Question: When presenting a new view with a UIBarButtonSystemItemCompose button in the navigation bar, the position is slightly off and adjusts after the view has come into view.

I think this is a bug in iOS (version 8.3 used). It only happens when using the UIBarButtonSystemItemCompose. It does not happen with other types of Buttons (system, text or custom).
The only code needed to replicate this bug is to use this ViewController code with the view that will come into view:
'''
#import "ViewController.h"
@interface ViewController ()
@end
@implementation ViewController
- (void)viewDidLoad {
[super viewDidLoad];
// Do any additional setup after loading the view, typically from a nib.
UIBarButtonItem* composeBarButtonItem = [[UIBarButtonItem alloc] initWithBarButtonSystemItem:UIBarButtonSystemItemCamera
target:nil
action:nil];
[self.navigationItem setRightBarButtonItem:composeBarButtonItem animated:YES];
}
@end
'''
I have created a repository on GitHub with bare minimum code to reproduce the problem: <URL>
Looks related to this: <URL>, except my bug only appears when using the UIBarButtonSystemItemCompose.
Any ideas?
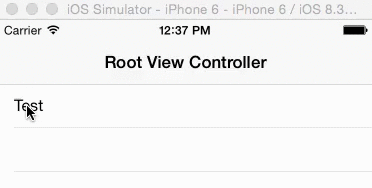
Answer: I used Sergey's answer, but kept an empty space right of my button. I fixed this with a negative spacer, which now works beautifully:
'''
UIBarButtonItem* composeBarButtonItem =
[[UIBarButtonItem alloc] initWithBarButtonSystemItem:UIBarButtonSystemItemCompose
target:nil
action:nil];
UIBarButtonItem *negativeSpacer = [[UIBarButtonItem alloc]
initWithBarButtonSystemItem:UIBarButtonSystemItemFixedSpace
target:nil action:nil];
negativeSpacer.width = -6;
UIBarButtonItem *dumbBarButtonItem = [UIBarButtonItem new];
self.navigationItem.rightBarButtonItems = @[dumbBarButtonItem, negativeSpacer, self.composeBarButtonItem];
'''